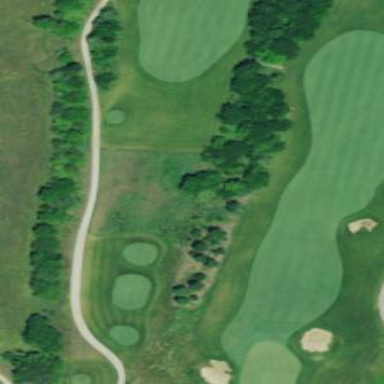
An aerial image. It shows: Golf fairway surrounded by grass.